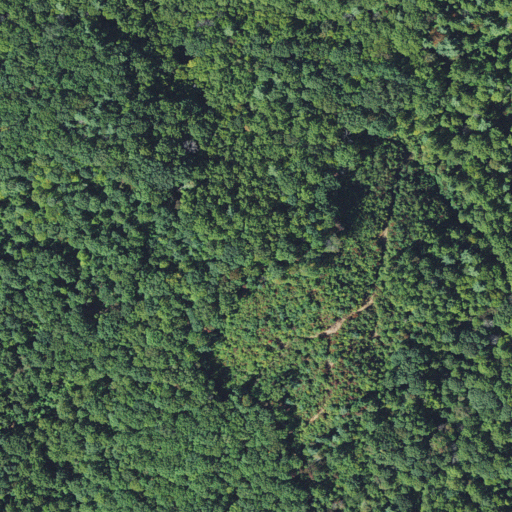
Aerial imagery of mountain in North Carolina named Little Middle Mountain containing deciduous forest and mixed forest